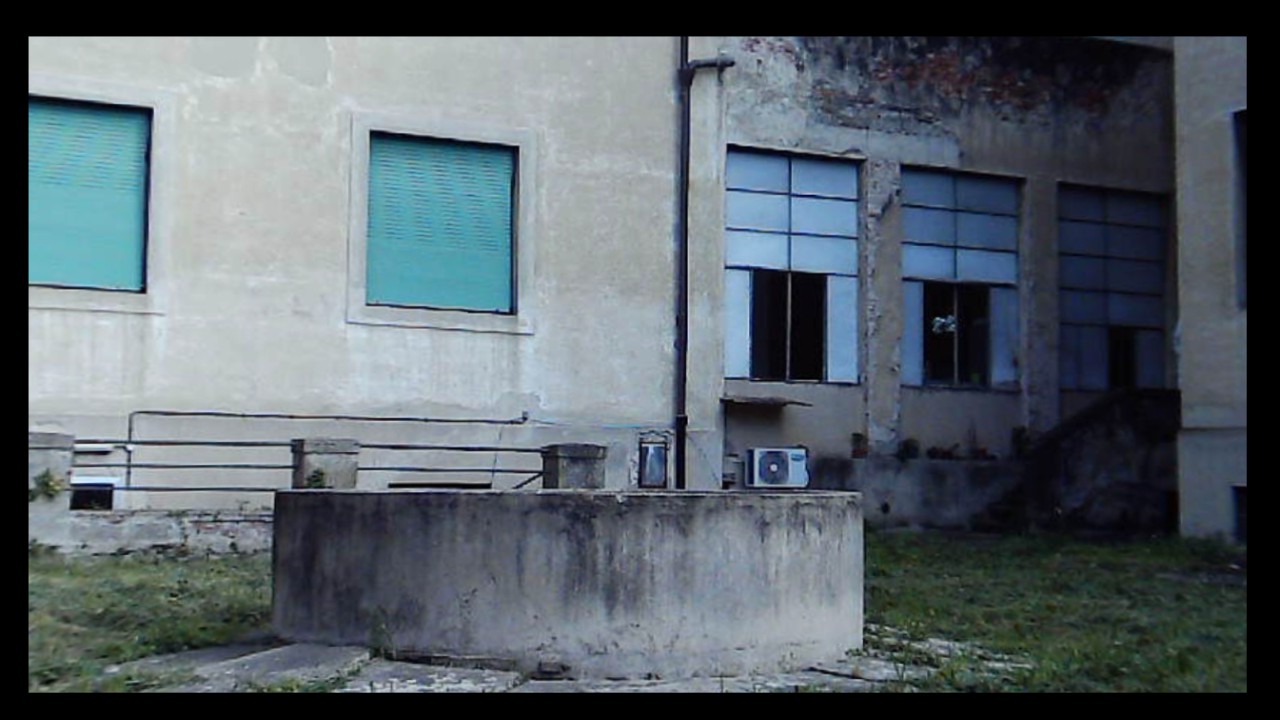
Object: Betafpv air75